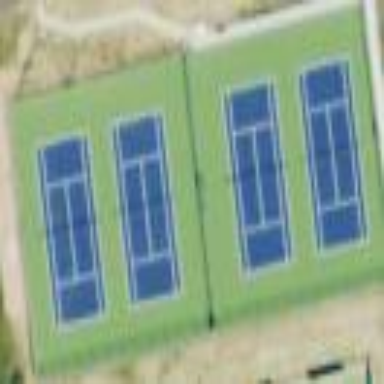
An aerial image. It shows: Tennis court on the leisure land pitch.